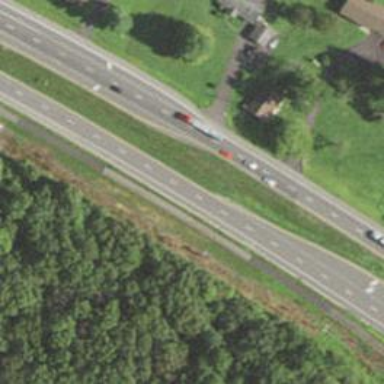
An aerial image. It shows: Expressway with asphalt surface classified as trunk highway.